Question: I need to hide the arrow buttons of <URL> in an AWT application.
Does anyone know how this can be achieved?
I saw an example <URL>, but the code just hides the buttons. The vacant space for the buttons still remains; it is not occupied by the scroll bar.
To be more exact, here is the screenshot of what I should achieve. I am not sure which direction to go about it.
Update : I was looking for a solution in AWT. But now I am open to suggestions in Swing as well.

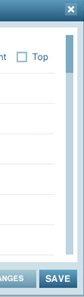
Answer: Try this.. it replaces the regular buttons on the Vertical ScrollBar with buttons that are 0x0 in size.
It does limit your look and feel though :(
'''
JScrollPane scroller = new JScrollPane(mainPane);
scroller.setPreferredSize(new Dimension(200,200));
// ... etc
scroller.getVerticalScrollBar().setUI(new BasicScrollBarUI()
{
@Override
protected JButton createDecreaseButton(int orientation) {
return createZeroButton();
}
@Override
protected JButton createIncreaseButton(int orientation) {
return createZeroButton();
}
private JButton createZeroButton() {
JButton jbutton = new JButton();
jbutton.setPreferredSize(new Dimension(0, 0));
jbutton.setMinimumSize(new Dimension(0, 0));
jbutton.setMaximumSize(new Dimension(0, 0));
return jbutton;
}
});
'''
sorry, this is a swing solution